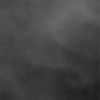
Label: dusty